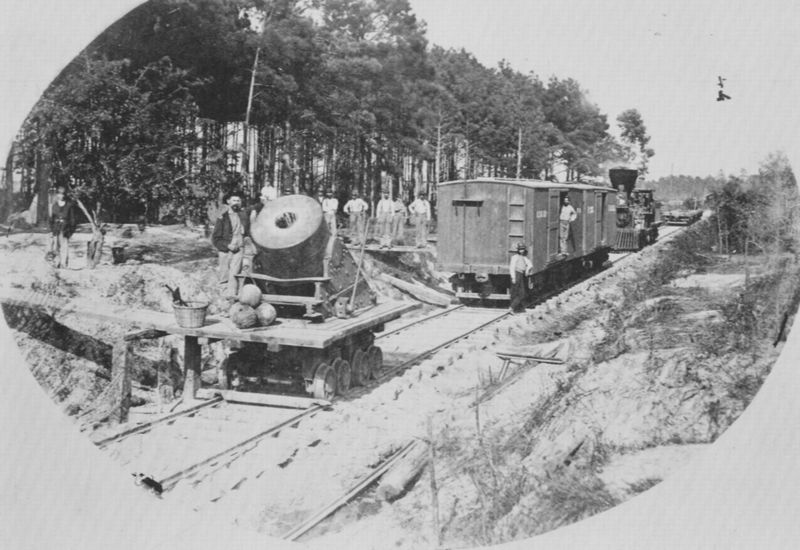
Titel: Eisenbahngeschütz genannt "Diktator"
Künstler: Mathew B. Brady
Schlagwörter: baum, himmel, mann, weiß, bäume, landschaft, menschen, holz, männer, schwarz, gras, wiese, leute, bild, feld, natur, wald, man, türen, zug, amerika, arbeiter, industrie, wagen, krieg, steg, bretter, foto, fotografie, kanone, soldat, kugeln, photo, industrialisierung, bahn, eisenbahn, lok, lokomotive, dampflokomotive, gleis, gleise, lock, schiene, schienen, wagons, usa, fotographie, bau, hölzer, fot, baustelle, bauarbeiten, waggon, wagon, weltkrieg, lore, dicke, kanonenkugel, kanonenkugeln, aufseher, gleisbau, stau, bahnstrecke, vorarbeiter, detonation, dampfeisenbahn, weiß0, gleide, schienenbau, brucke, dicke berta, bertha, woddy guthrie, gleis#, sanddünen